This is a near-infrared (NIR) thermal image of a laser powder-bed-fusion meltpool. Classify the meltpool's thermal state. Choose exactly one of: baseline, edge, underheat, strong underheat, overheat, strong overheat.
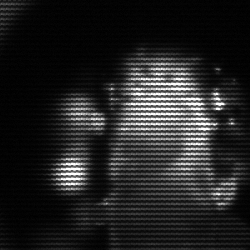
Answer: strong underheat